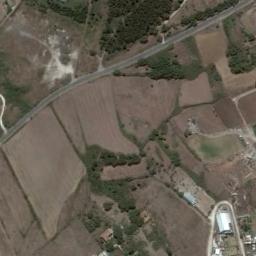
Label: terrace